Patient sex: M
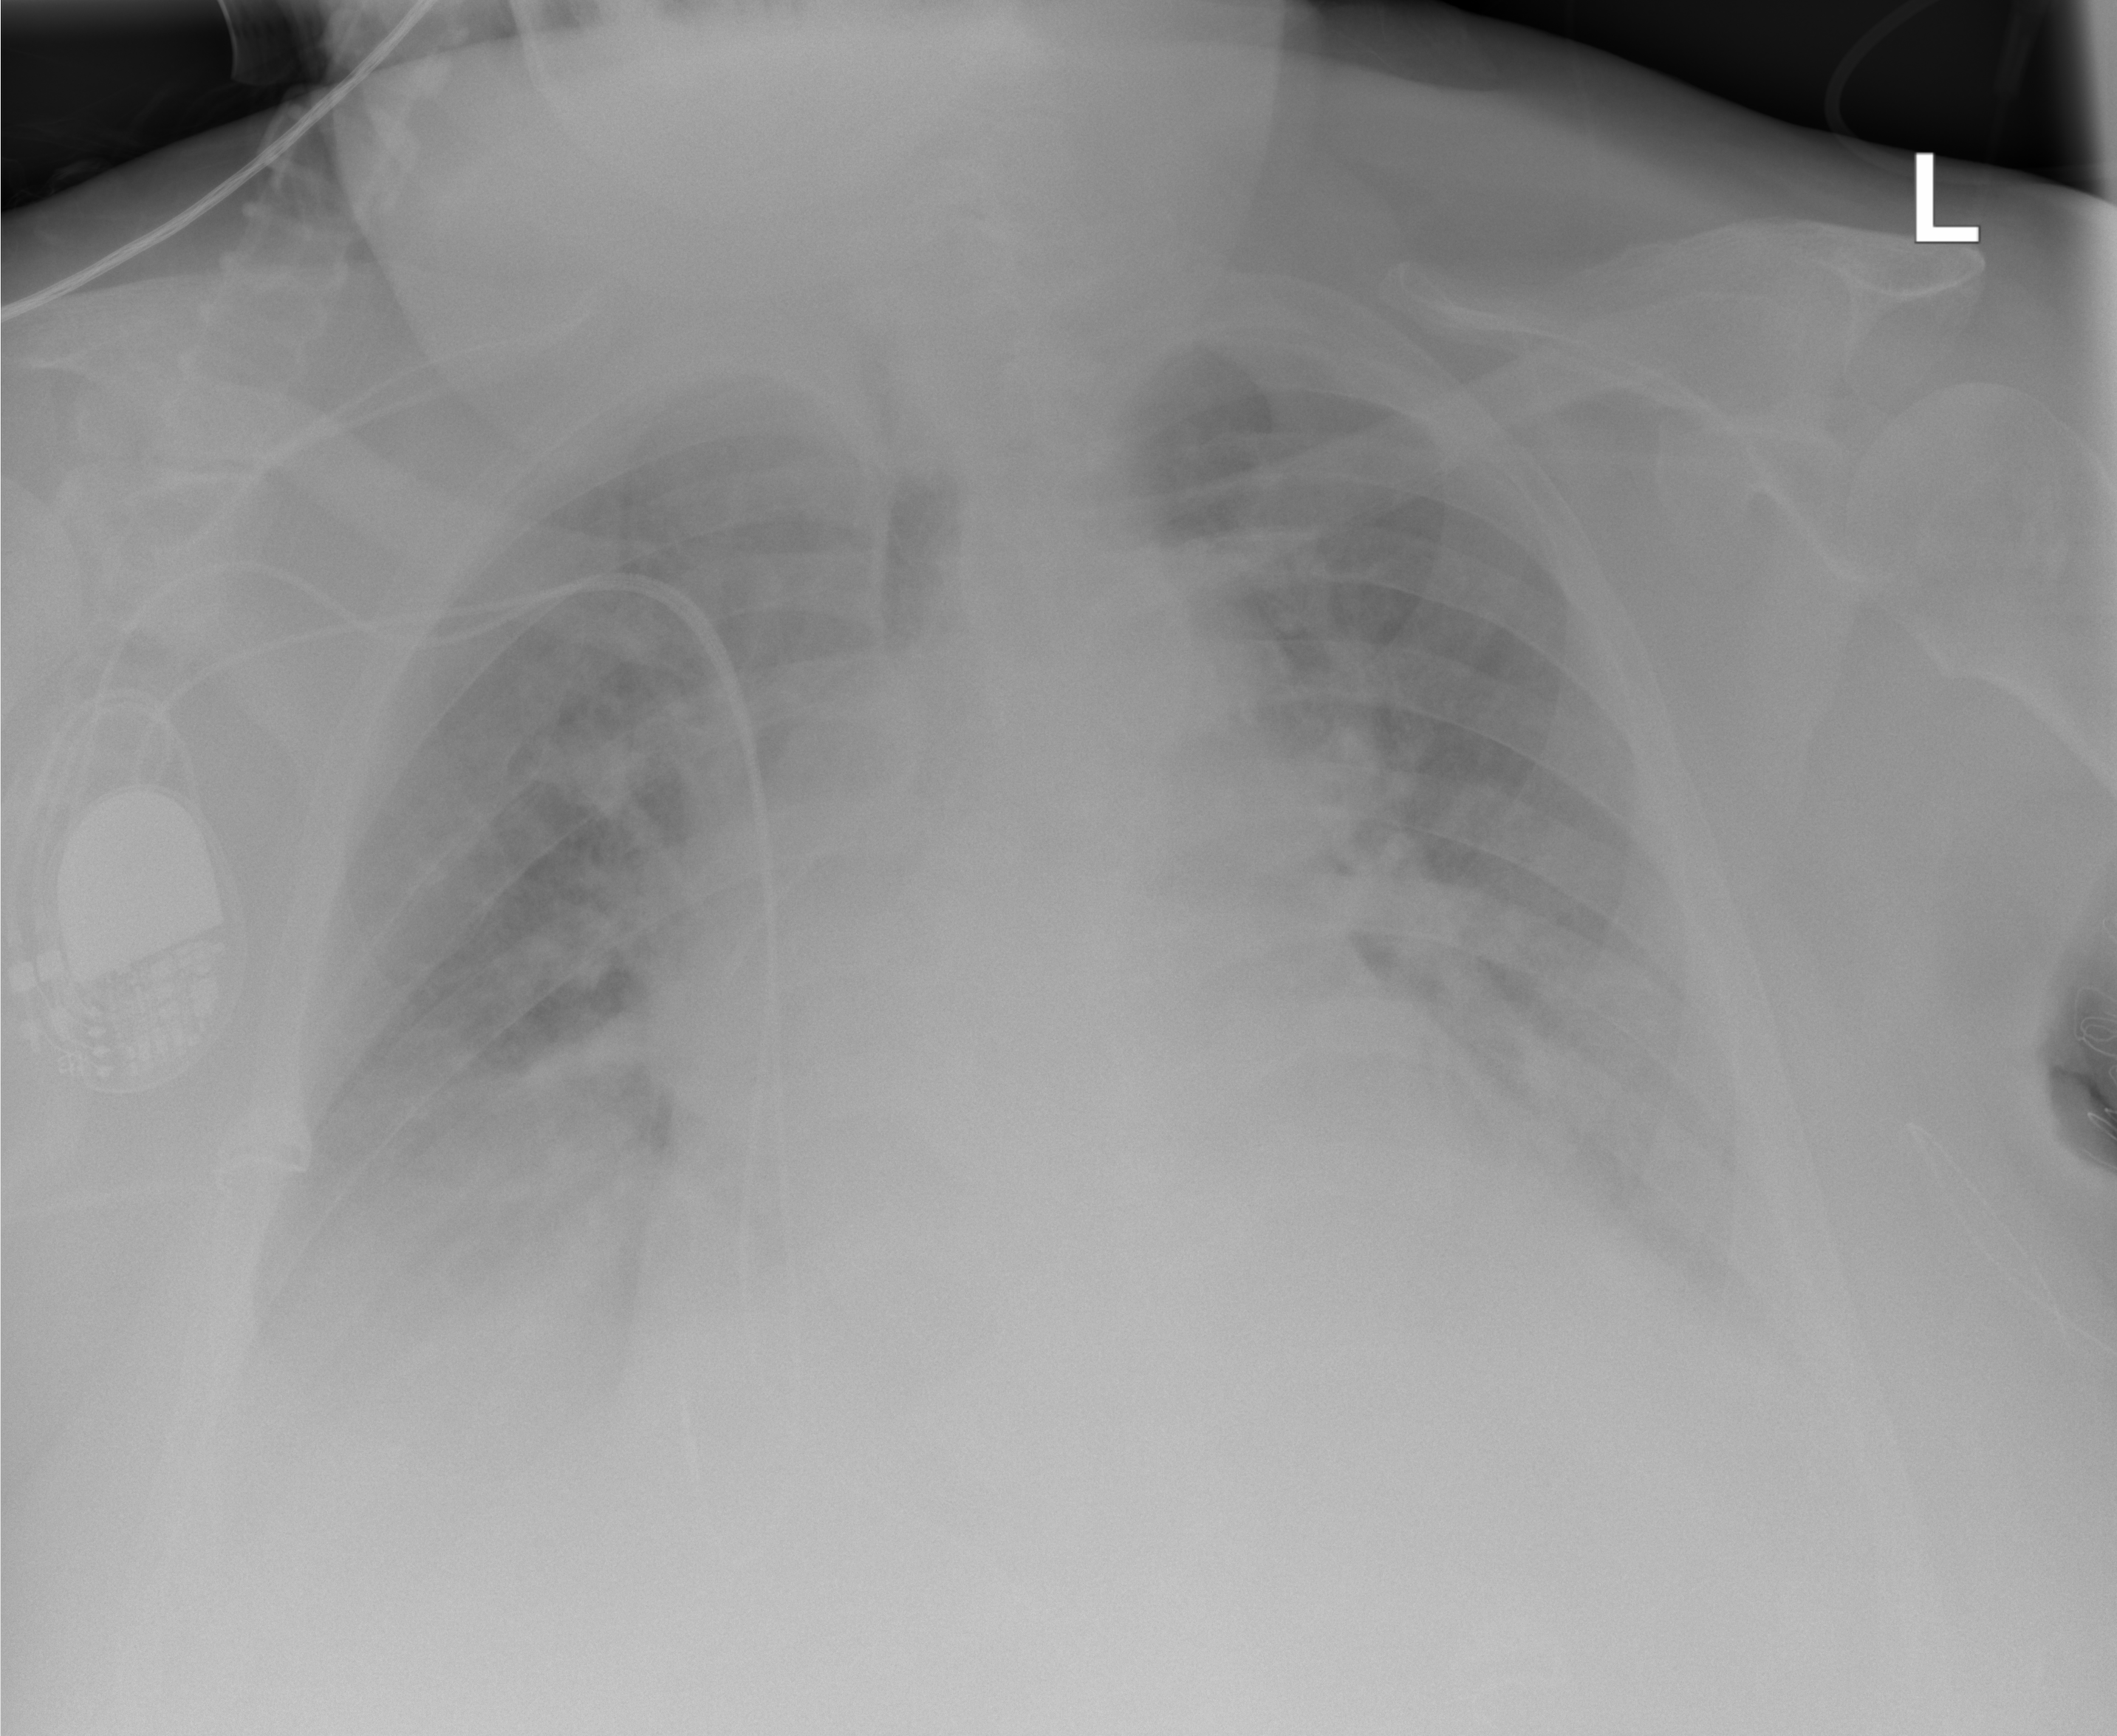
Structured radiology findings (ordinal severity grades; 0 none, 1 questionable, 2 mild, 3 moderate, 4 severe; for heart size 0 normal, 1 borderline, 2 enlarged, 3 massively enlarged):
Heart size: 3
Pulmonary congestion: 2
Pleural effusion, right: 2
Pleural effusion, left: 2
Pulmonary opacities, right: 2
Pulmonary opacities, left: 2
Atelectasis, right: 2
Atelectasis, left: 2